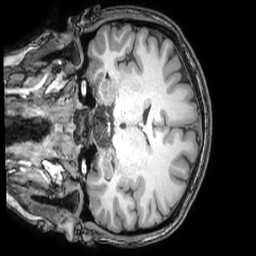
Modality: T1w
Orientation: coronal
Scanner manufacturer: philips
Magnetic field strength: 3 T
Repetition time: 0.008 s
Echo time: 0.0035 s